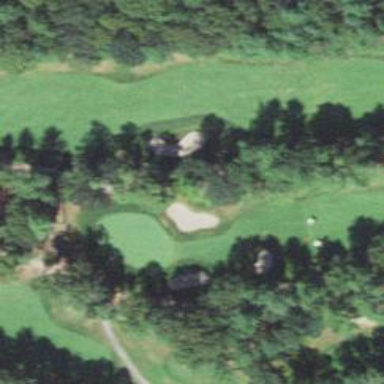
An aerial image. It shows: View of golf hole.